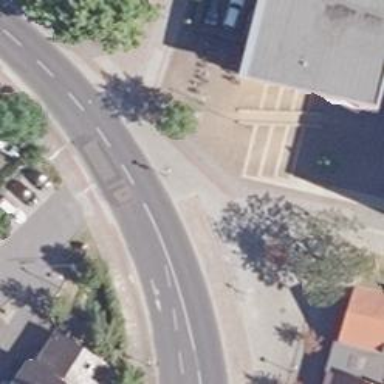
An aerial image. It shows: Residential road with asphalt surface and separate sidewalks and cycleway.